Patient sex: M
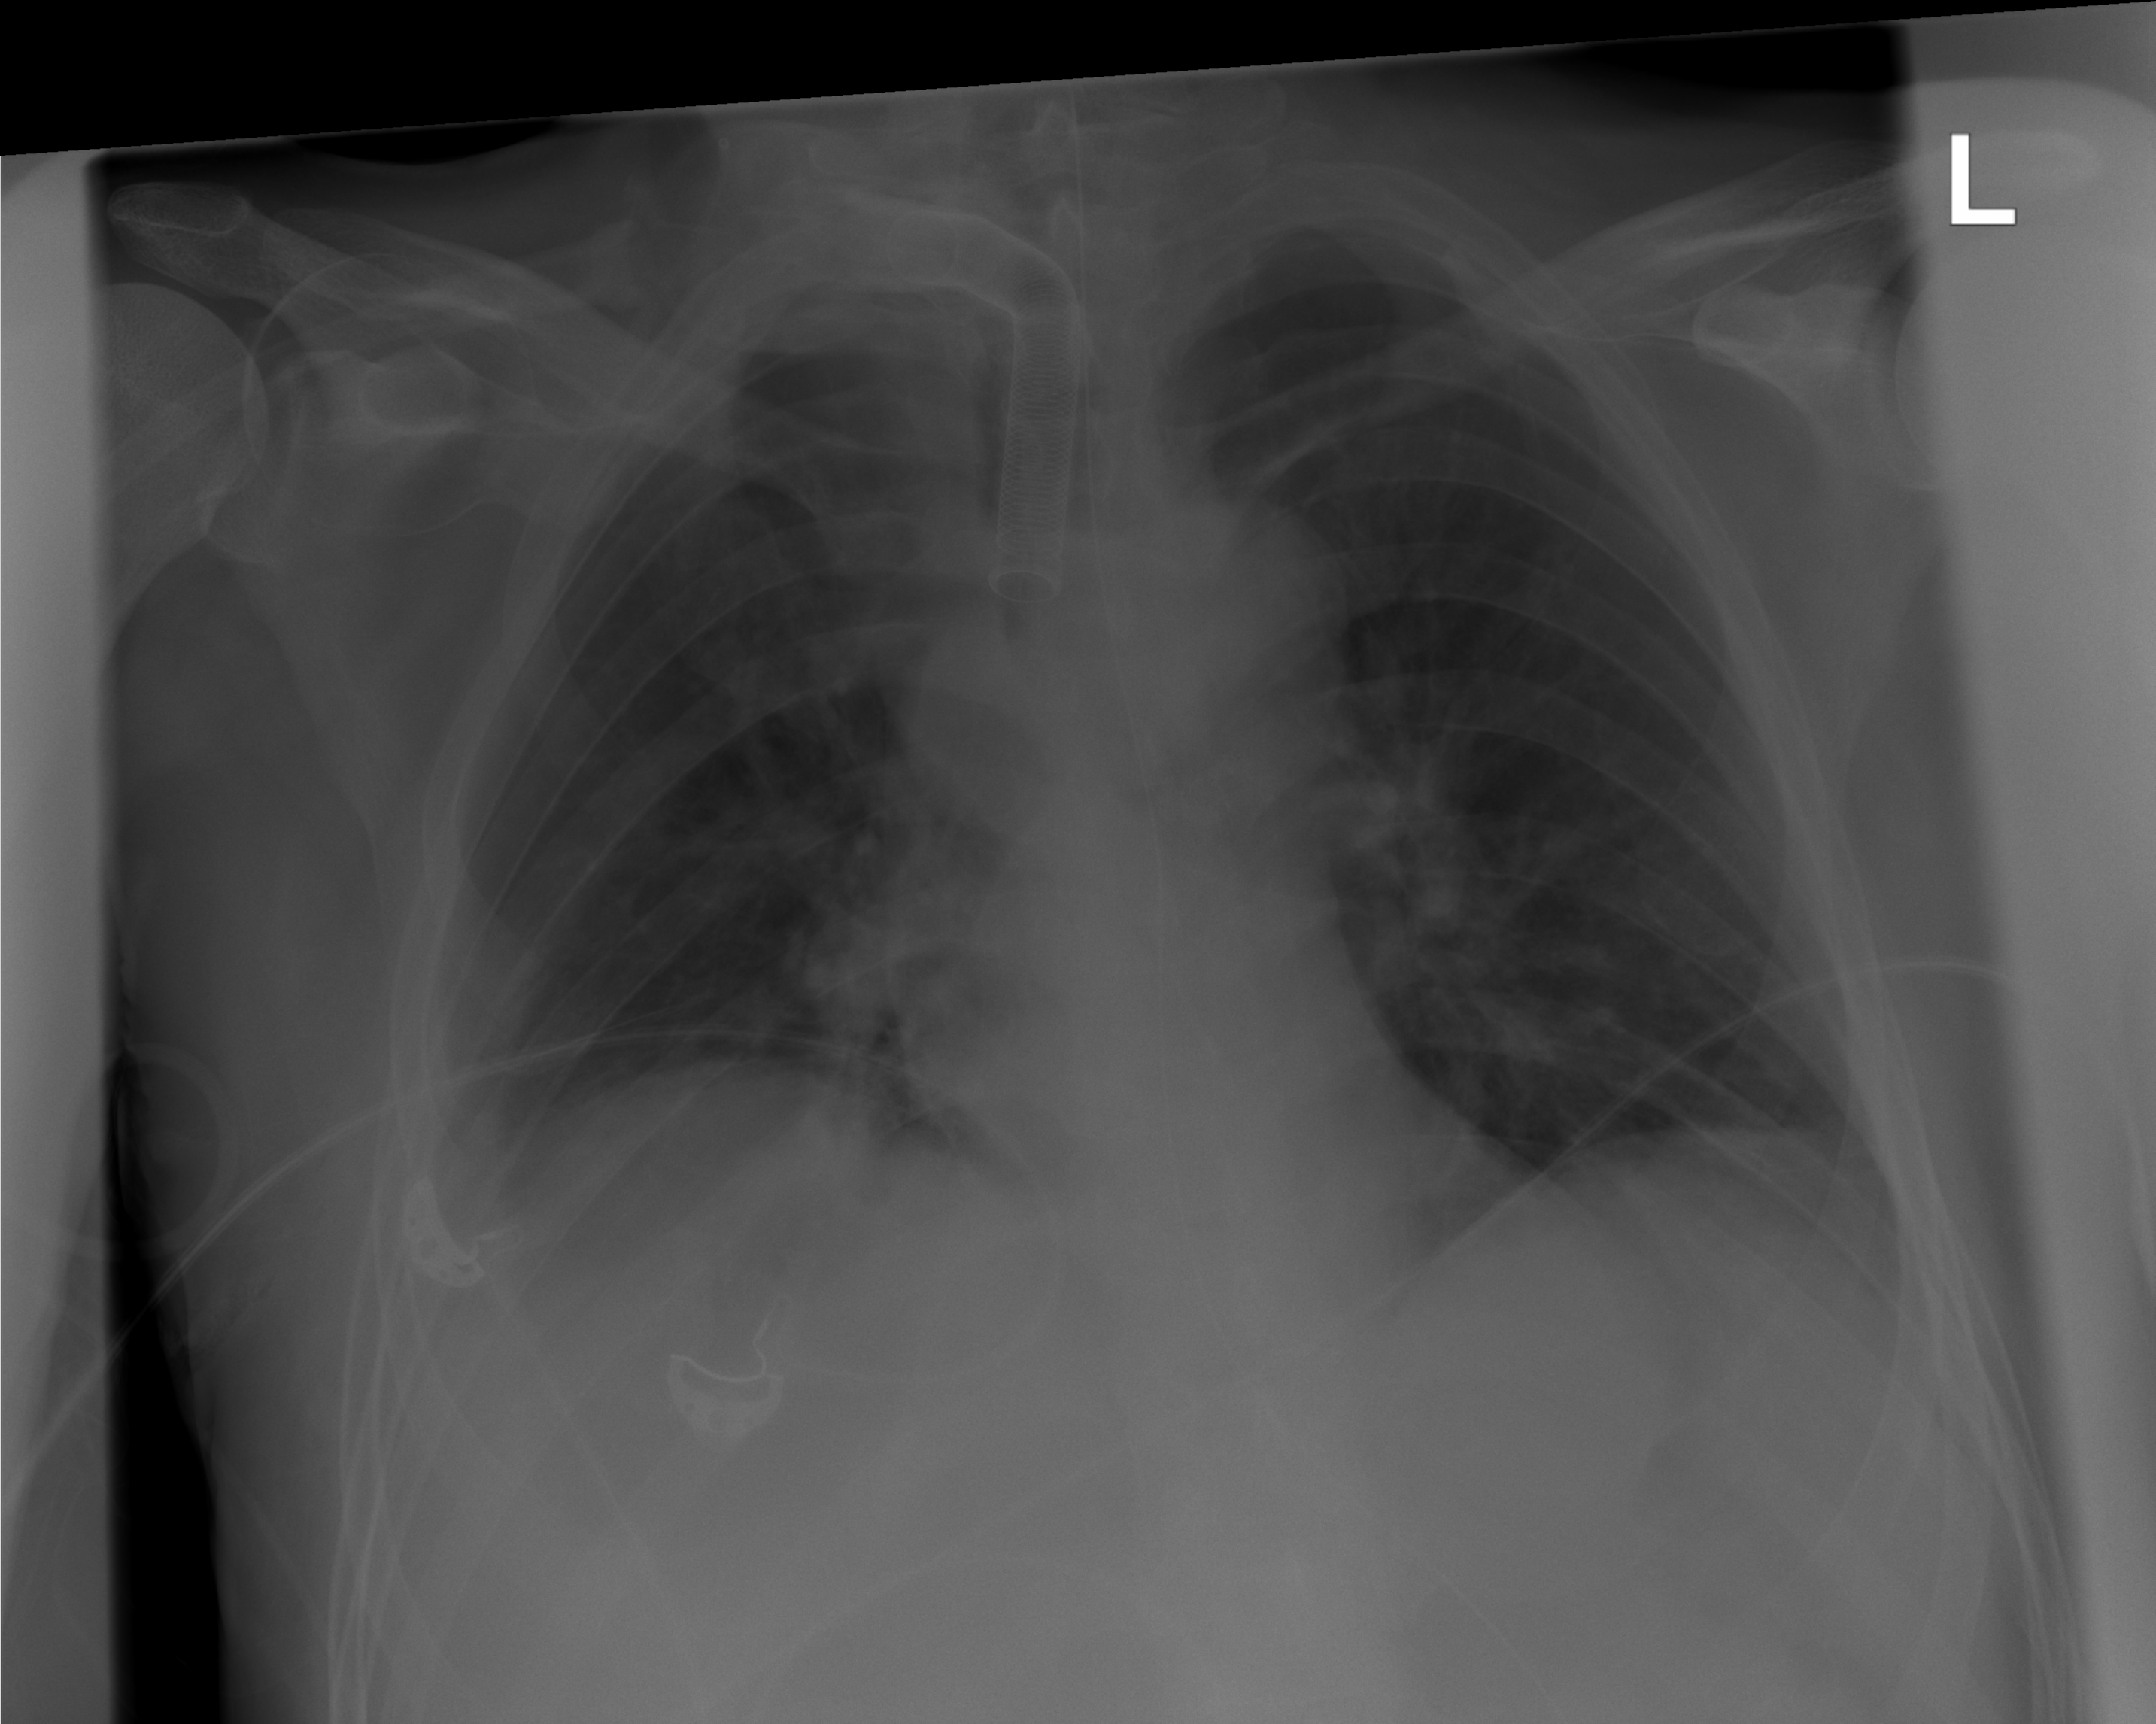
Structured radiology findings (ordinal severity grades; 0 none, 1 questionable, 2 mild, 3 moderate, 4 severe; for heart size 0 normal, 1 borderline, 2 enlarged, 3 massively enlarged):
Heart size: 0
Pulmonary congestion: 0
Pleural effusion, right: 2
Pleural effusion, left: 0
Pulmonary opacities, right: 0
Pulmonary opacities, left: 0
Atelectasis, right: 2
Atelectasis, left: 0